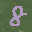
Label: 8